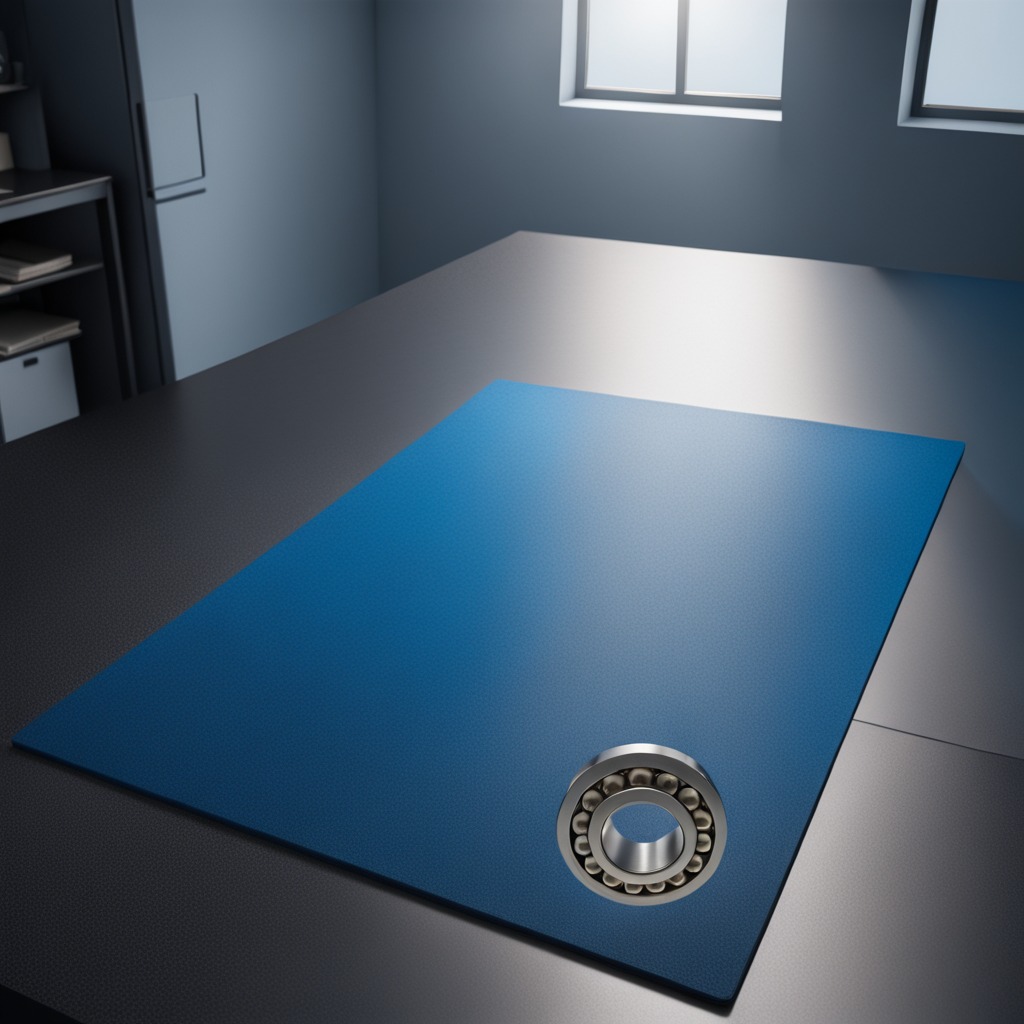
A metal ball bearing lies on the tabletop.